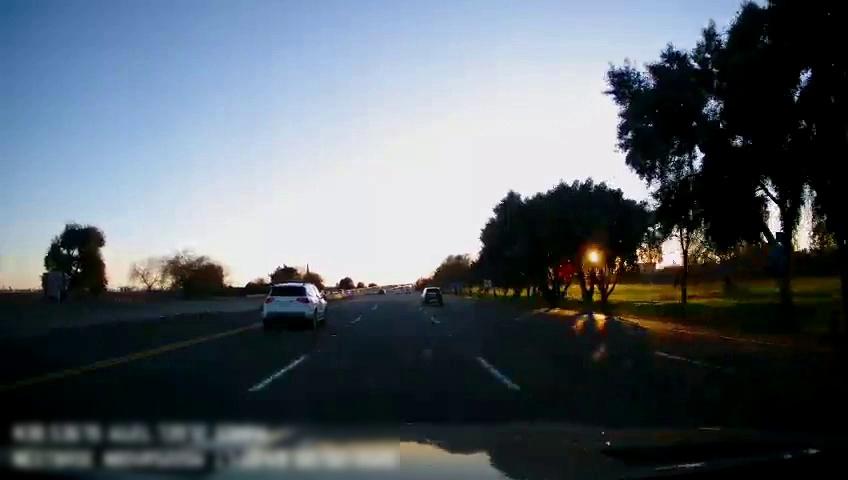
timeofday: Day
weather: Sunny
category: Drivable Space
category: Vehicles | SUV
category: Vehicles | SUV
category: Lanes | Alternate Lane
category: Lanes | Current Lane
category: Lanes | Current Lane
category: Lanes | Alternate Lane
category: Lanes | Alternate Lane
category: Traffic | Signs